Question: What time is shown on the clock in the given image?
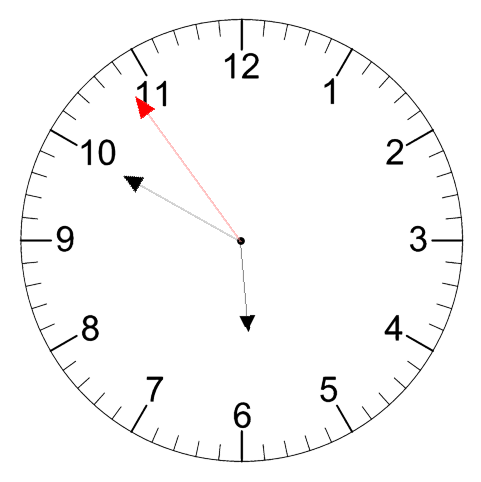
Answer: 05:49:54